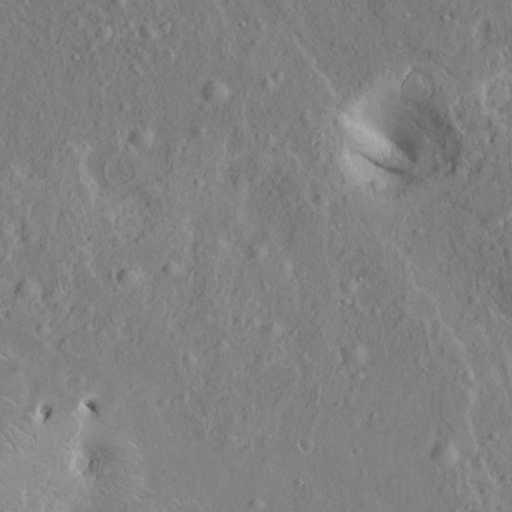
Classes present: Background, Cone